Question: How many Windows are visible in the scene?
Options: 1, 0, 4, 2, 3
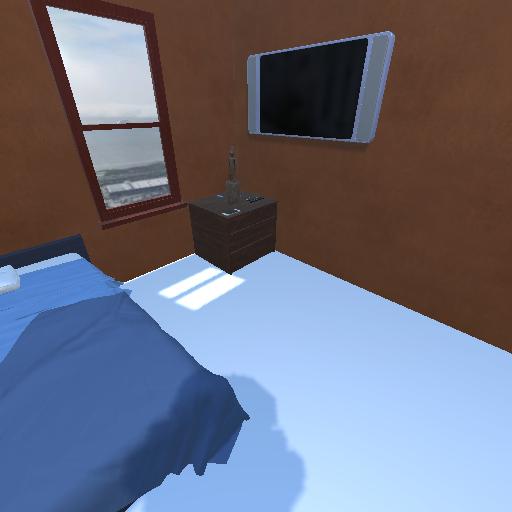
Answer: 1